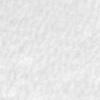
Label: no_change